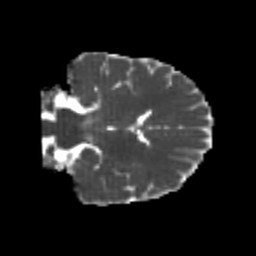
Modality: MD
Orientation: coronal
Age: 22
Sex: female
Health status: healthy
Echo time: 0.074 s